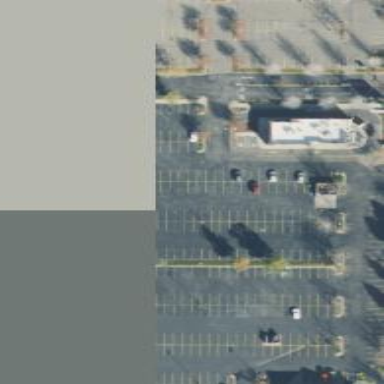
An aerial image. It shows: Parking area with surface.